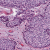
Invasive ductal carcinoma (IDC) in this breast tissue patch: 1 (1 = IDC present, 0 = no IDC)